Field crop: maize
Growth stage: 2
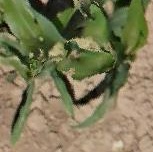
Species: maize